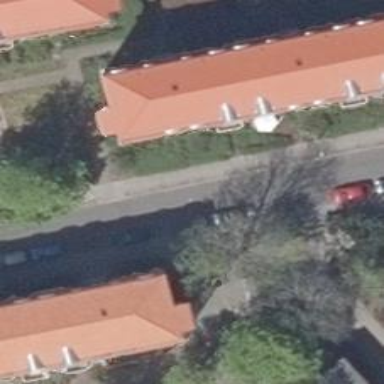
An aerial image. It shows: Residential road with asphalt surface and sidewalks on both sides. There is opposite cycleway and parallel on-street parking on the left lane.